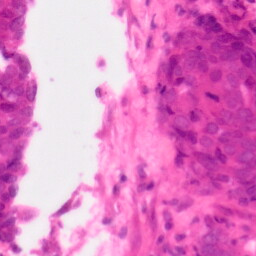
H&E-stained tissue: Colon